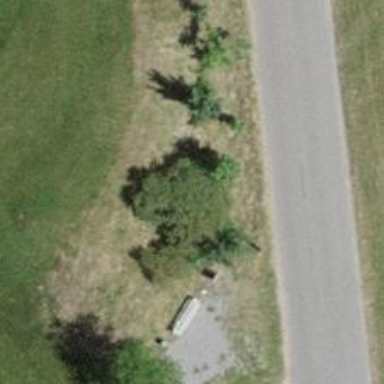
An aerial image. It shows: Bench.